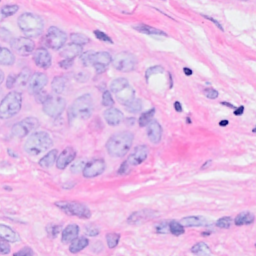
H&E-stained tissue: Breast